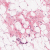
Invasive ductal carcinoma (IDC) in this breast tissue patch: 0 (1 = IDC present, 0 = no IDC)